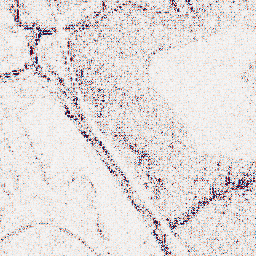
Category: wavelet
Decomposition family: wavelet_reverse_biorthogonal
Decomposition parameters: wavelet: rbio2.4
level: 1
Upsampling method: regularized
Upsampling parameters: scale: 2
lambda_reg: 0.001
Upsampling scale: 2